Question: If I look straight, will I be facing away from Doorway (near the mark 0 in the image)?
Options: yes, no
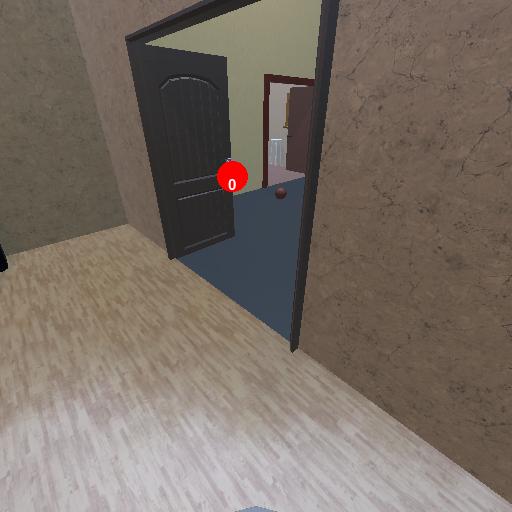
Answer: yes